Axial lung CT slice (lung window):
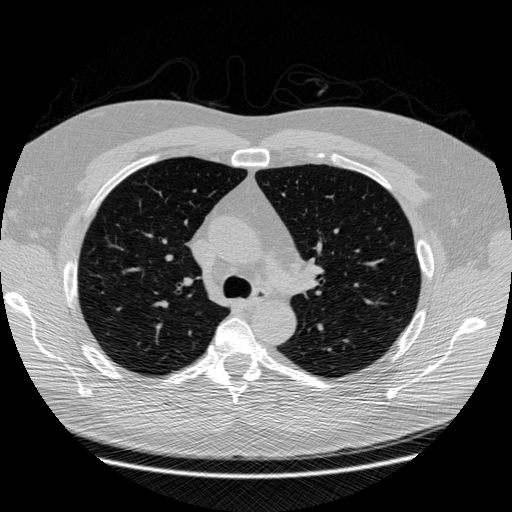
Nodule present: no